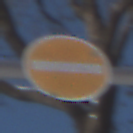
Verkehrszeichen: VerbotDerEinfahrt
Umgebung: Outdoor, Special
Tageszeit: MorningAfternoon
Wetter: Clear
Licht: Natural
Jahreszeit: Winter
Kontrast: HighContrast